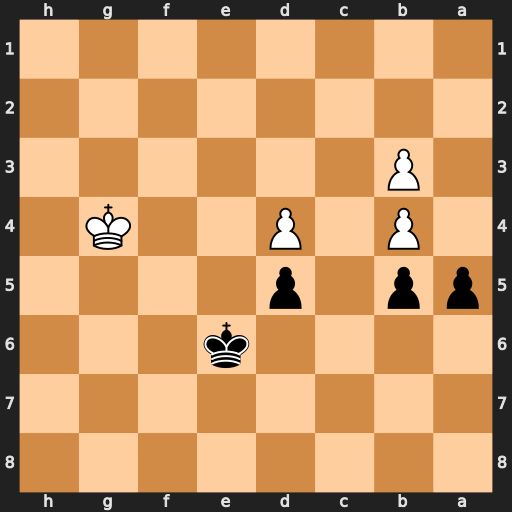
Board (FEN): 8/8/4k3/pp1p4/1P1P2K1/1P6/8/8
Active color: b
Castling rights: -
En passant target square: -
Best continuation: a4 bxa4 bxa4